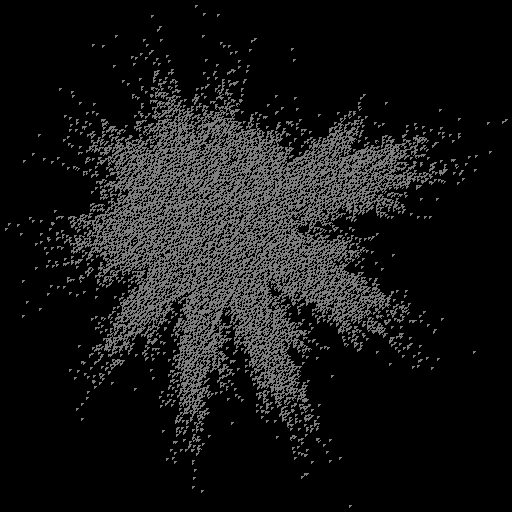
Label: involucre